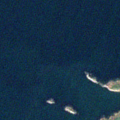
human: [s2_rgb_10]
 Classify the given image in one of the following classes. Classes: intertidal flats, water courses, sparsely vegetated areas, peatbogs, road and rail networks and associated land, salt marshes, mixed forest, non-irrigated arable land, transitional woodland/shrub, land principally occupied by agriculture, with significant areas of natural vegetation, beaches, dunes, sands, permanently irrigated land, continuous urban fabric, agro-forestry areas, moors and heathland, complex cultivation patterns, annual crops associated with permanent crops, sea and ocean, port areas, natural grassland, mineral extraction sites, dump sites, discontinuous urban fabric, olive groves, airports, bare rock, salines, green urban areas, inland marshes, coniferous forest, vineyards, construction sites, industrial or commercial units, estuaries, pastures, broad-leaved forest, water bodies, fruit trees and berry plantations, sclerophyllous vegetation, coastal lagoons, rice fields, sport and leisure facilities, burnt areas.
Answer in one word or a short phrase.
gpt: transitional woodland/shrub, sea and ocean